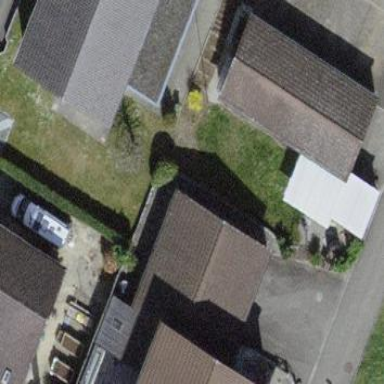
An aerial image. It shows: Garage building.